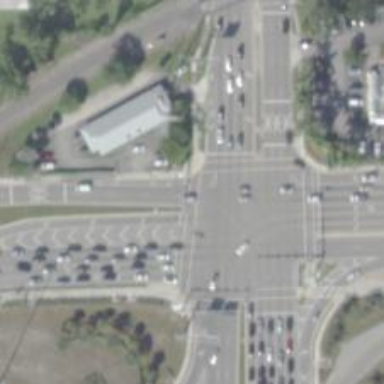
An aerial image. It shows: Crossing with marked lines on the road.